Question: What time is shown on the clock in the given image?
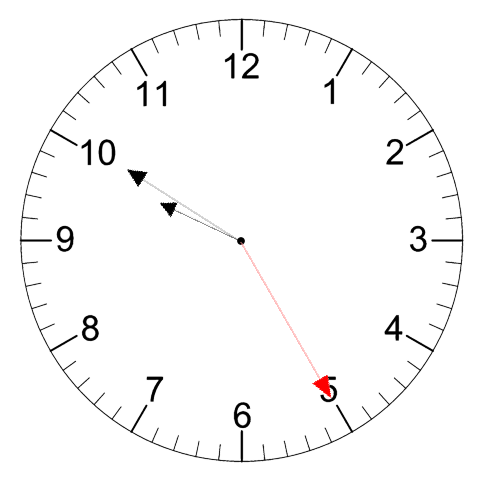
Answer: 09:50:25